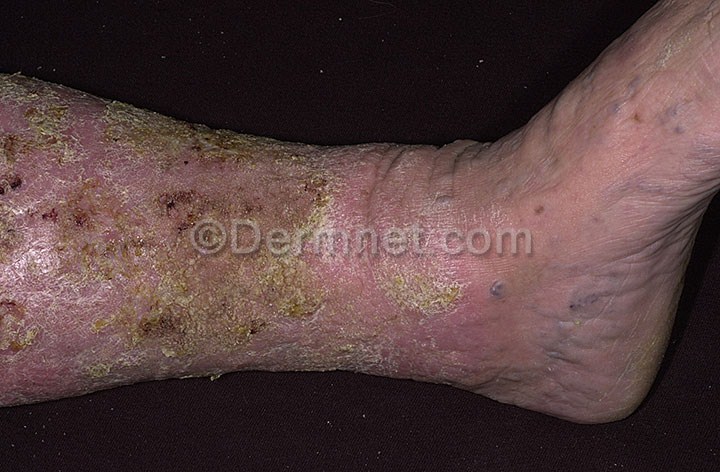
Disease: Eczema Photos